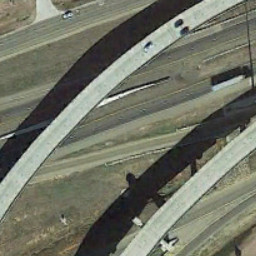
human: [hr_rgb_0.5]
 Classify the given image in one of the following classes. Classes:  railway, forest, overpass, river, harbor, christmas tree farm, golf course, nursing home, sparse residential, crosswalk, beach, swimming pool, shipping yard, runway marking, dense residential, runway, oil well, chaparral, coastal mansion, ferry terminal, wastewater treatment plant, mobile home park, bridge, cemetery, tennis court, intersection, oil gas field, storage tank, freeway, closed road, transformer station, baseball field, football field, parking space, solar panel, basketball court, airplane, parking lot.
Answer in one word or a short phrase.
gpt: overpass